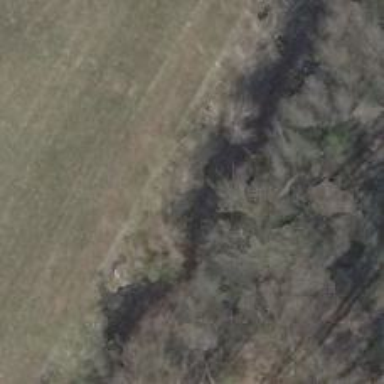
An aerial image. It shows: Grassy path.